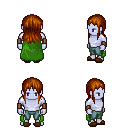
a pixel art fantasy rpg character, male body template, dark elf, purple skin, green cape, teal pants, brunette unkempt hairstyle, leather bracers, brown slippers, four views (front, back, left, right), 2x2 character sprite sheet, small pixel art, hard edges, no anti-aliasing